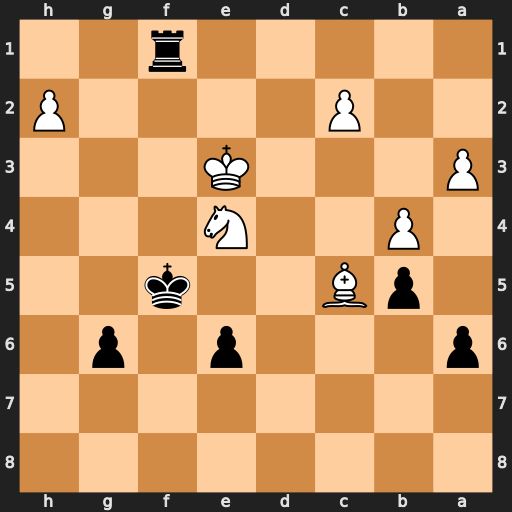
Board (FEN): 8/8/p3p1p1/1pB2k2/1P2N3/P3K3/2P4P/5r2
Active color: b
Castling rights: -
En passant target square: -
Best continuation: Re1+ Kd3 Rxe4